Question: I would like to use a Google Sheet to log clinical specimens for a trial. Each of the many participants in this trial will have a unique Study ID (generated elsewhere) and they will submit multiple samples over many months so lots of samples linked to each Study ID and many Study IDs.
I plan to use a Google Form for quick data capture into a single worksheet of a Google Sheet (e.g. Study ID, date sample taken, date received, nature of specimen). Each row will relate to a single specimen.
On data entry into the sheet, I would like Google Sheets to generate a unique serial number (a "specimen ID") in the format StudyID/sequential 4 digit number. For example, if study ID = SAC030 and its their third submitted sample, the specimen ID = SAC030/0003. Their next sample would be SAC030/0004 but this might be received weeks-months later with multiple other samples from other people in between.
Therefore the issue is finding the most recent entry for this participant and continuing the sequential 4 digit number from there as opposed to just adding 1 to the last specimen ID in the sheet. None of the other variables e.g. sample type or dates need to be taken into account when forming the specimen ID. Would prefer a script solution ideally as this will be used by lots of users so feel like that might be most robust but will take any help!
This would be the target output:

This post seems very close to my issue but I'm not skilled enough with google scripts to adapt the code to my scenario: <URL>
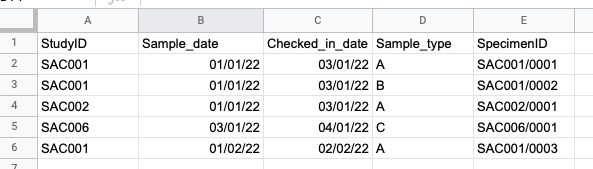
Answer: Try something like this:
'''
function onMyFormSubmit(e) {
Logger.log(JSON.stringify(e));
const sh = e.range.getSheet();
const osh = e.source.getSheetByName("Output Data Sheet Name")
const studyId = e.namedValues["Study Id"][0];
const sampleDate = e.namedValues["Sample_date"][0];
const checkedInDate = e.namedValues["Checked_in_date"][0];
const sampleType = e.namedValues["Sample_type"][0];
const specId;
let col = sh.getRange(1,1,1,sh.getLastColumn()).getDisplayValues().reduce((a,h,i) => (a[h]=i+1,a),{});
const vs = sh.getRange(2,col["StudyId"],e.range.rowStart - 1,sh.getLastColumn()).getDisplayValues().flat().filter(e => e.slice(0,6) == studyId);
if(vs.length > 0) {
let n = 4 - vs.length.toString().length;
specId = '${studyId}/${"0".repeat(n)}${vs.length + 1}'
} else {
specId = '${studyId}/0001';
}
let o = [[studyId,sampleDate,checkedInDate,sampleType,specId]];
osh.getRange(osh.getLastRow() + 1, 1, o.length,o[0].length).setValues(o);
}
'''